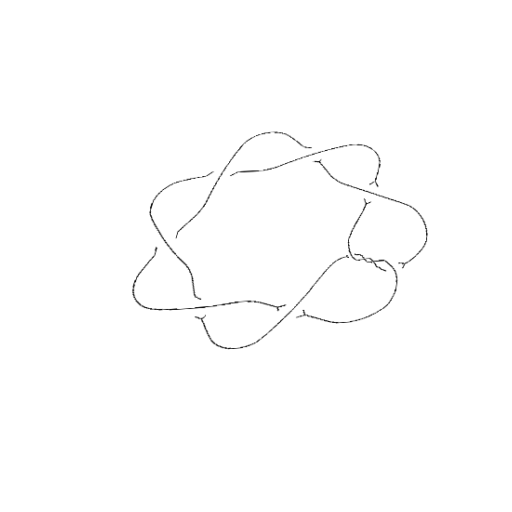
Crossing number: 10